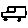
Label: car